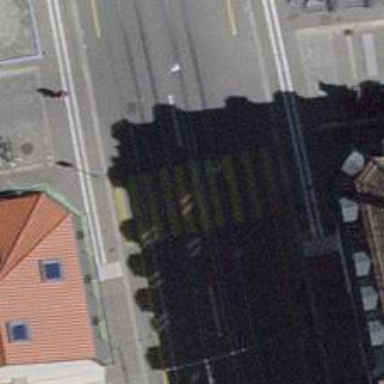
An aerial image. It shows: Uncontrolled crossing on the road.